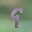
Label: 9